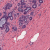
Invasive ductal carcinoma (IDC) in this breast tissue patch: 0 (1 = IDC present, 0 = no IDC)